Question: I'm using <URL> for a project where I basically need an 'UISwitch' where I'm able to edit its label contents.
Because I'm using 'ARC' I refactored the 'DCRoundSwitch' code to be 'ARC'-compatible in xcode.
When compiling and running in the simulator it works without any problems.
However, when running on the device it gives me 'EXC_BAD_ACCESS' near line 57 of 'DCRoundSwitchKnobLayer.m'
There is a <URL> at GitHub but no solution has been found yet.
Here is the code that gives 'EXC_BAD_ACCESS':
'''
CGGradientRef CreateGradientRefWithColors(CGColorSpaceRef colorSpace, CGColorRef startColor, CGColorRef endColor)
{
CGFloat colorStops[2] = {0.0, 1.0};
CGColorRef colors[] = {startColor, endColor};
//THIS LINE BREAKS THE PROGRAM
CFArrayRef colorsArray = CFArrayCreate(NULL, (const void**)colors, sizeof(colors) / sizeof(CGColorRef), &kCFTypeArrayCallBacks);
CGGradientRef gradient = CGGradientCreateWithColors(colorSpace, colorsArray, colorStops);
CFRelease(colorsArray);
return gradient;
}
'''
Any clues would be appreciated.
Here are the local variables from xcode:

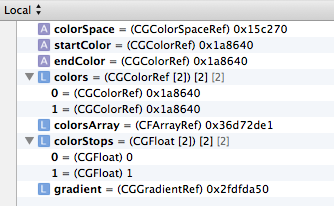
Answer: 'colorsArray' is released using the method 'CFRelease'. ARC doesn't allow the use of 'retain' and 'release', so why don't you try commenting the line 'CFRelease(colorsArray)' and see if that prevents the error?
Edit--
This answer was accepted as it supplied a valid fix to the OP's issue, by disabling ARC.
If you do not want to use this method, please see @petesh's answer.